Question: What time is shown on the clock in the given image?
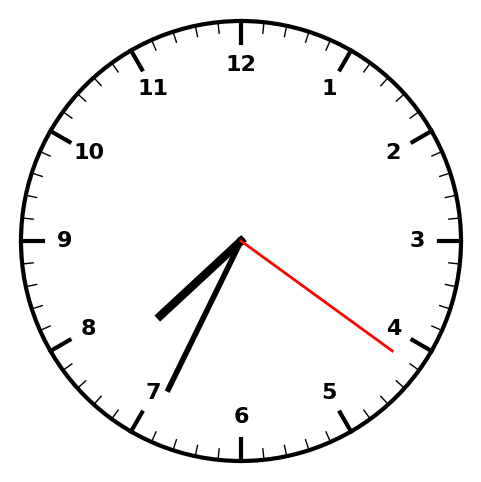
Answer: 07:34:21